Question: The Samsung Galaxy S4 shows a very weird behavior when going into ACtionMode on my app which is using SupportActionBar from Support-v7.

Has anyone an idea how to fix this?
I guess the issue comes from Samsung custom Android-Rom.
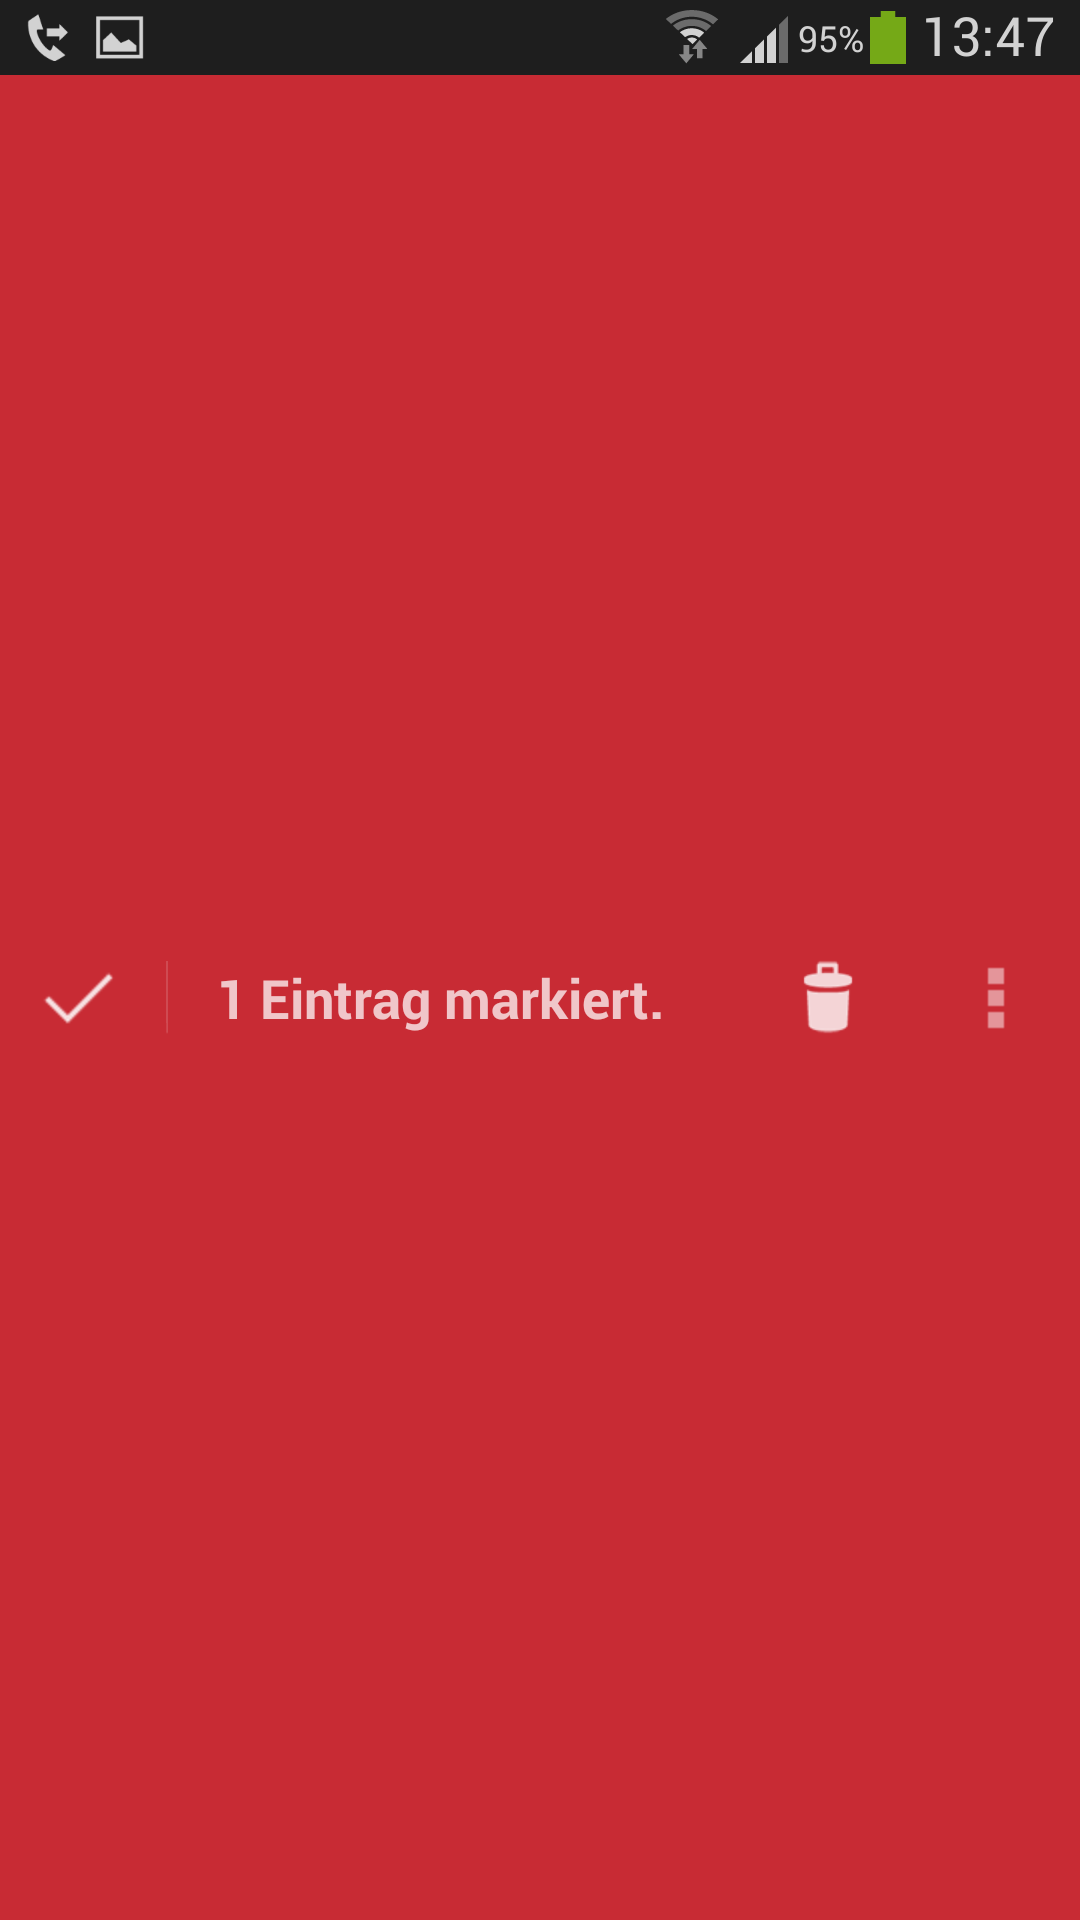
Answer: I solved this changing the parent of my custom actionmode theme from:
'''
<style name="MyApp.Widget.ActionMode" parent="@style/Widget.AppCompat.ActionMode">
'''
to:
'''
<style name="Apo.Widget.ActionMode" parent="@style/Widget.AppCompat.Light.ActionMode.Inverse">
'''